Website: macys
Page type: account-selection
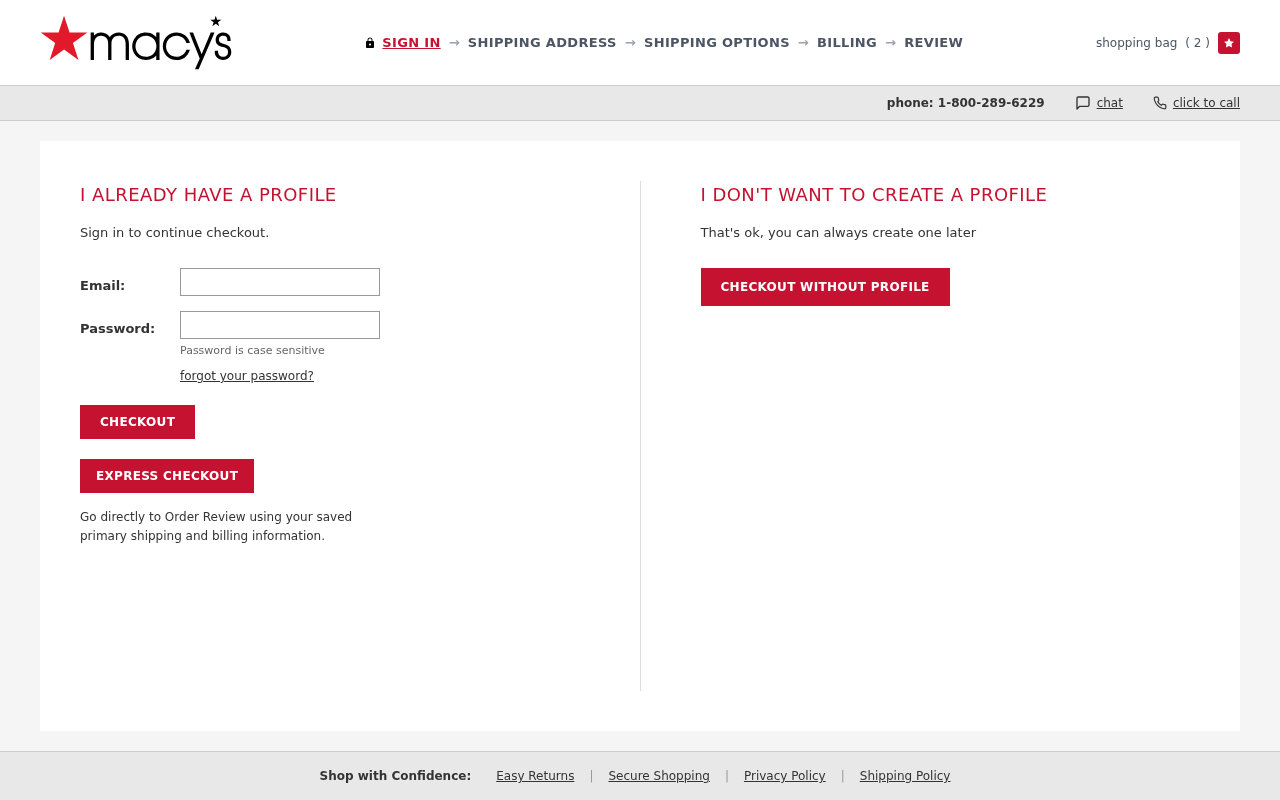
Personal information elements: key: PII_EMAIL
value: joshua.hernandez@yahoo.com
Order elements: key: ORDER_NUM_ITEMS
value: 2